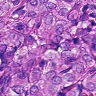
Metastatic tissue present: yes